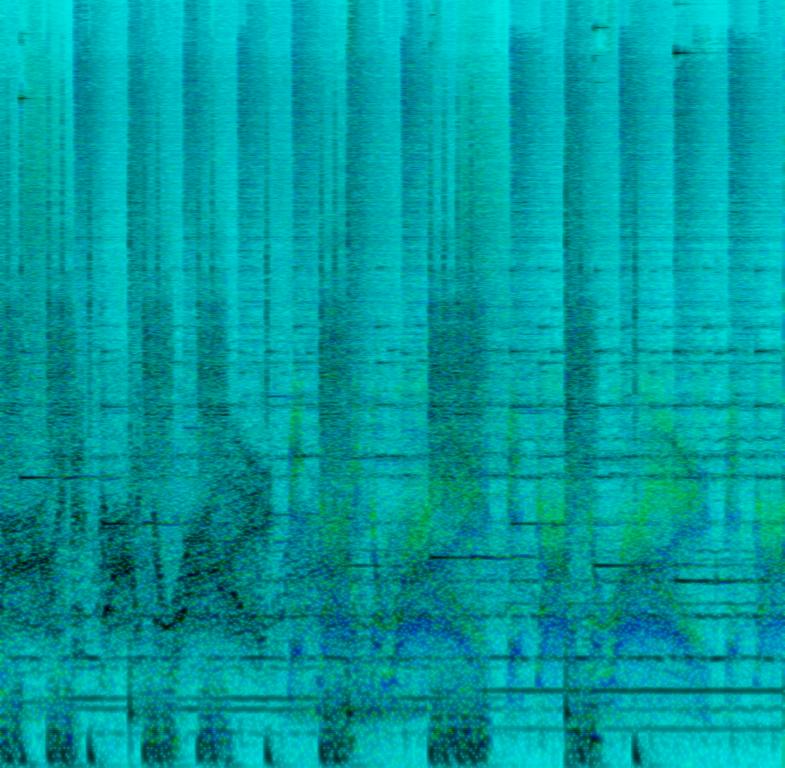
A male vocalist sings this aggressive song. The tempo is medium fast with electronic music; vigorous drumming, cymbal ride; synthesiser arrangements, distorted menacing vocals and electronic music. The song is angry, aggressive, sinister, menacing, spine-chilling and chaotic. This song is a Goth Rock/Hard Metal song.